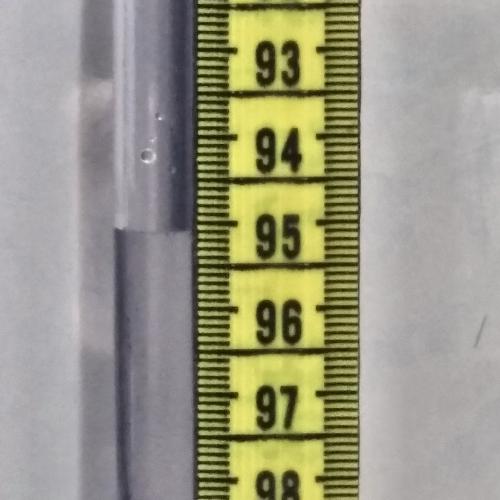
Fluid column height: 95.1 cm